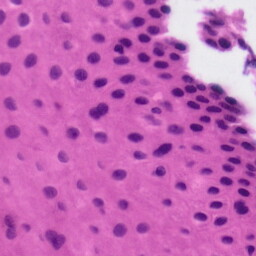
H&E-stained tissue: Tonsil